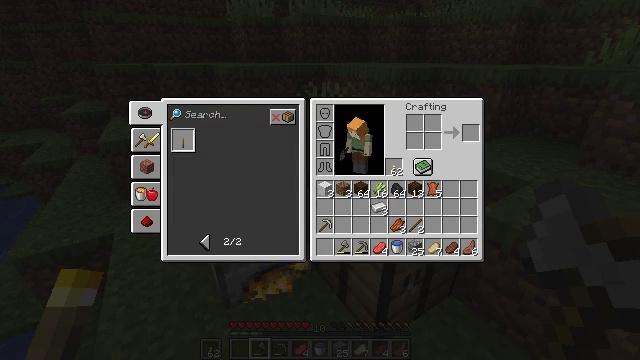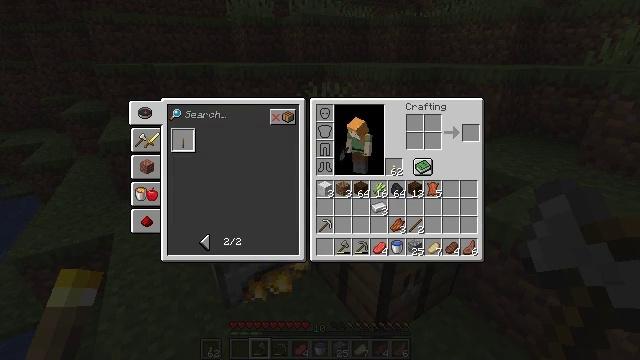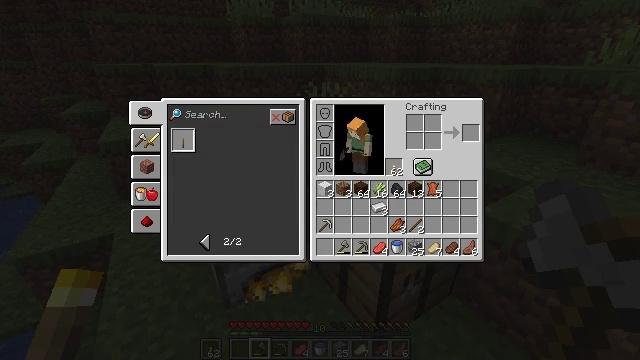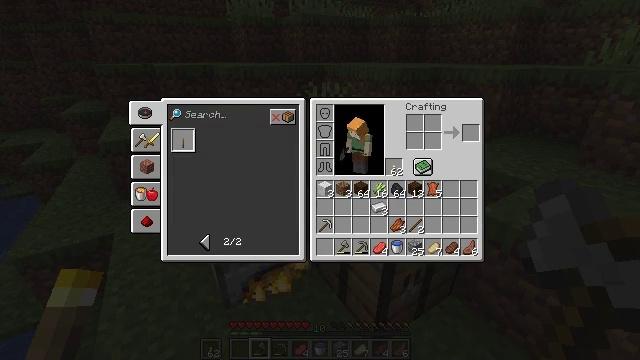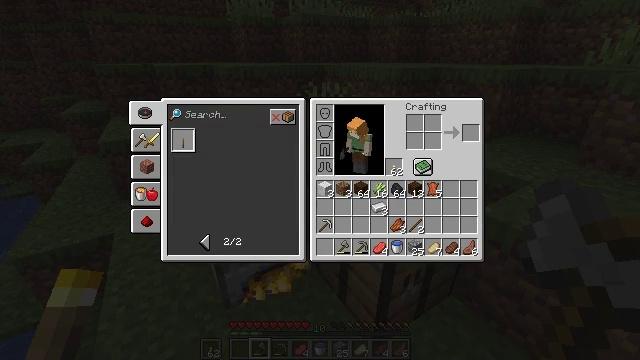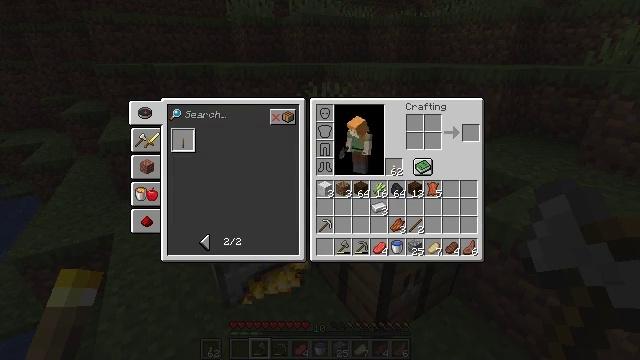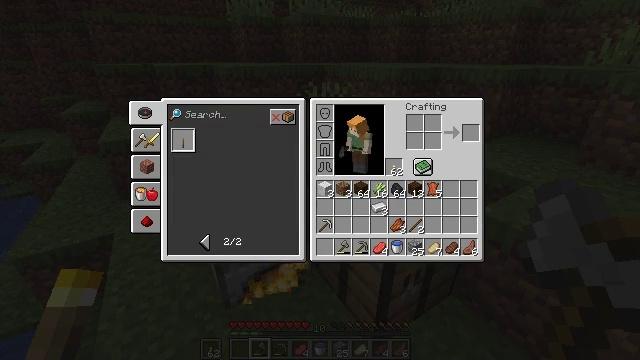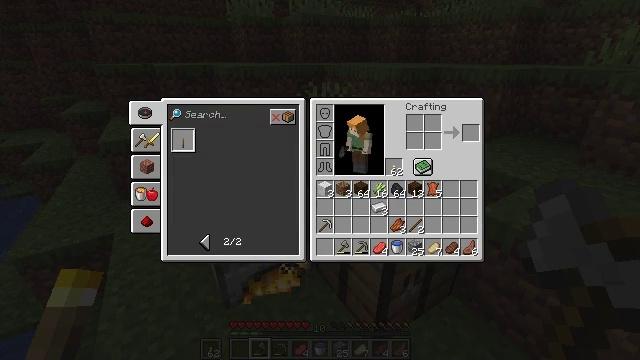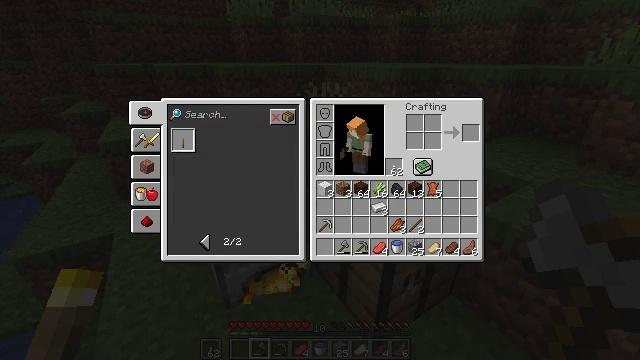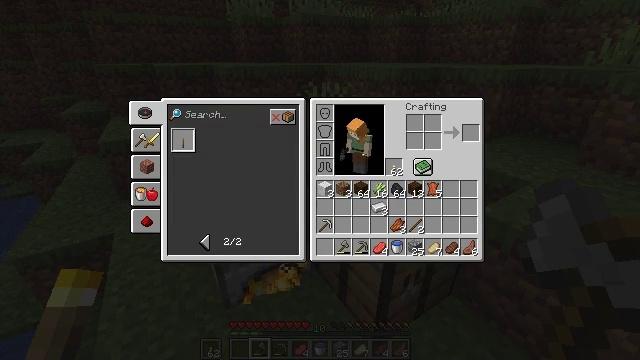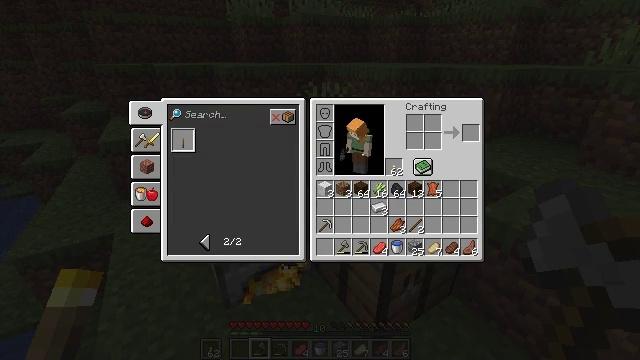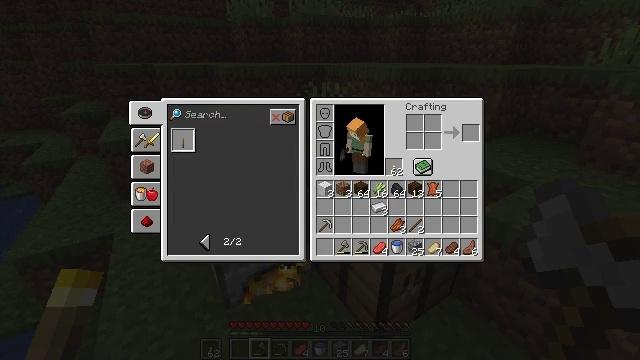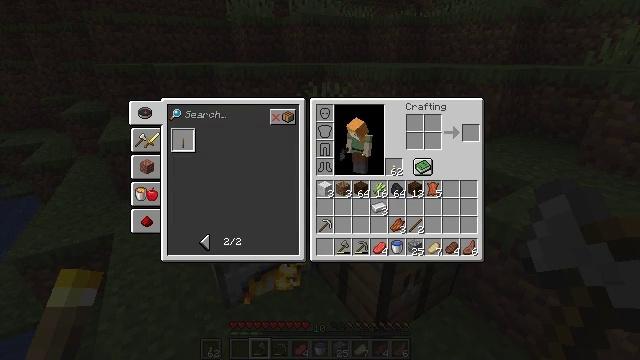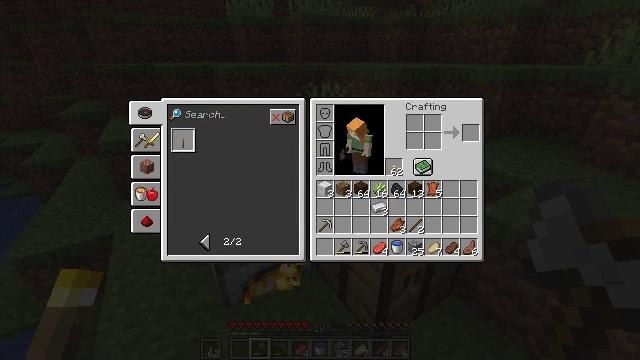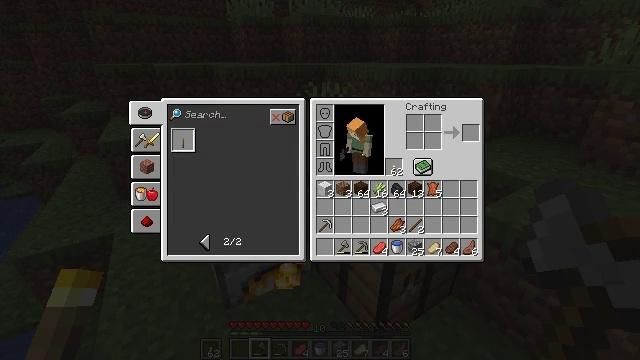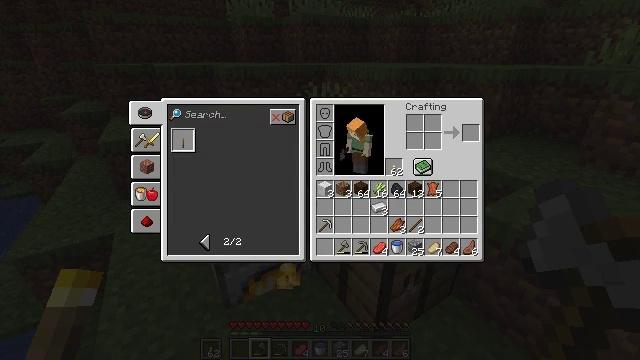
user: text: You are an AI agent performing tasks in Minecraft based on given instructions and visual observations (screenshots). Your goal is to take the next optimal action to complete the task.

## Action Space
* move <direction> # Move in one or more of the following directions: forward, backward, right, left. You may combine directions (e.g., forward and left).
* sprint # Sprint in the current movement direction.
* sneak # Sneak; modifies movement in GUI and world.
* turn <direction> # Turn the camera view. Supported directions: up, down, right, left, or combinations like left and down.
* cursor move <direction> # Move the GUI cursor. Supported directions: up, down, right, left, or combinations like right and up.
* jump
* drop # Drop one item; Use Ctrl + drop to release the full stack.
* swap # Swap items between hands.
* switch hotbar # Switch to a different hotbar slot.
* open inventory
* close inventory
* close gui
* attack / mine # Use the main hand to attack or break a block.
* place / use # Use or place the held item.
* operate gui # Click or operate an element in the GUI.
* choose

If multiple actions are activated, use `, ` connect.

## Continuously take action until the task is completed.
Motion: motion action
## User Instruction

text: Dismantle the blue bed.
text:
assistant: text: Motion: no_op
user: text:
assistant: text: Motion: no_op
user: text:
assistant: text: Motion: cursor move left and up
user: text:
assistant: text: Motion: cursor move left and up
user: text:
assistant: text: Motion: cursor move left and up
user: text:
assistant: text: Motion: no_op
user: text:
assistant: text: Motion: cursor move right and down
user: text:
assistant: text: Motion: cursor move right and down
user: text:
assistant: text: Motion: no_op
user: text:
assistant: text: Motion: no_op
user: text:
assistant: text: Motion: cursor move left
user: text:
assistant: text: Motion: no_op
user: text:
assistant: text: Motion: no_op
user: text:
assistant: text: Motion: no_op
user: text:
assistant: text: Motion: no_op
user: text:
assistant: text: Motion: cursor move up
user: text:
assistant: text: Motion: cursor move up
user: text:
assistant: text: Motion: no_op
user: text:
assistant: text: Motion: operate gui
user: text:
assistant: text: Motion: operate gui
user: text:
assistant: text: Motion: operate gui
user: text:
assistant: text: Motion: no_op
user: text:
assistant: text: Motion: no_op
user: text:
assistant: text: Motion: no_op
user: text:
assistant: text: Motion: no_op
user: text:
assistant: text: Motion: no_op
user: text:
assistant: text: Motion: no_op
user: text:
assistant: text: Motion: no_op
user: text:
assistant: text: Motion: operate gui
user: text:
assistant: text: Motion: operate gui